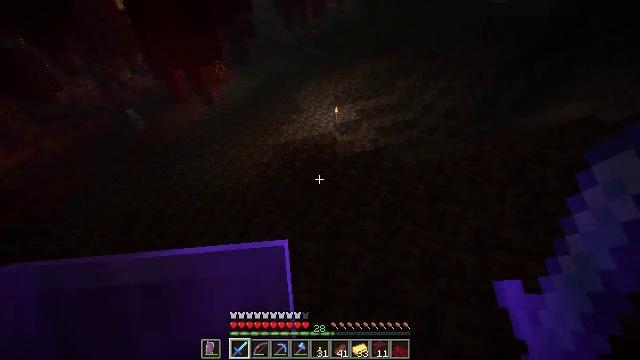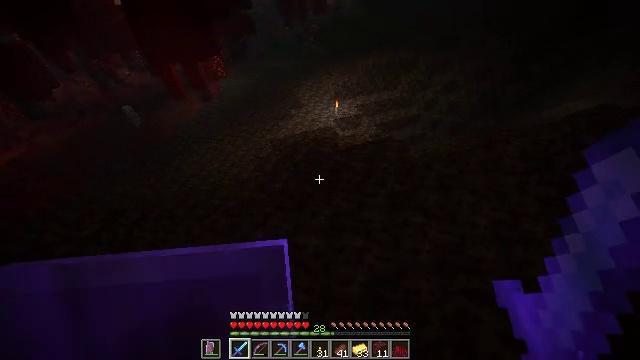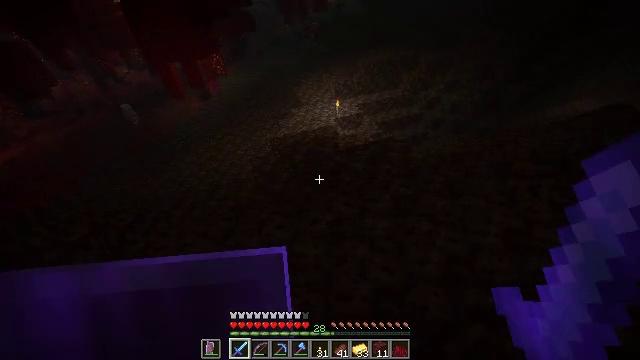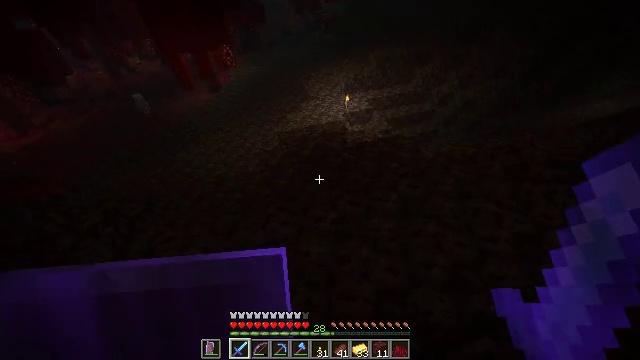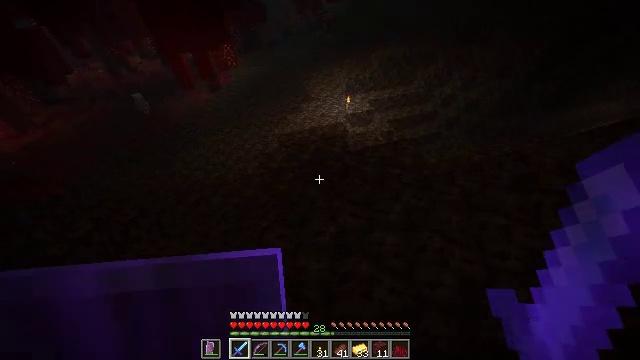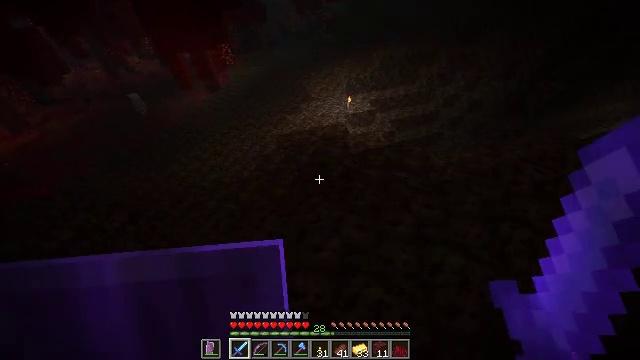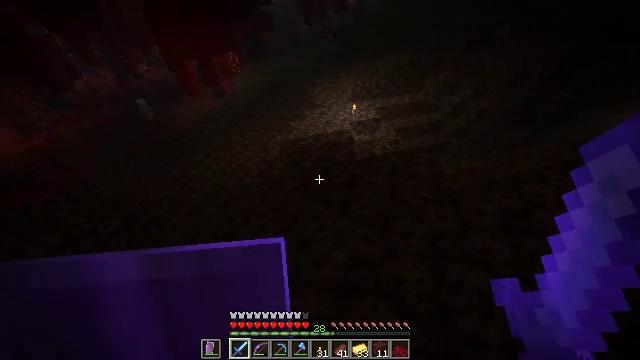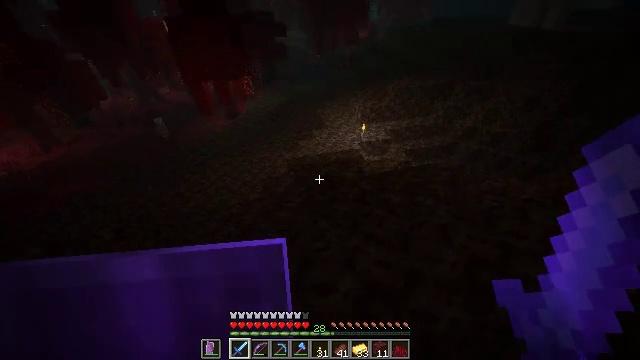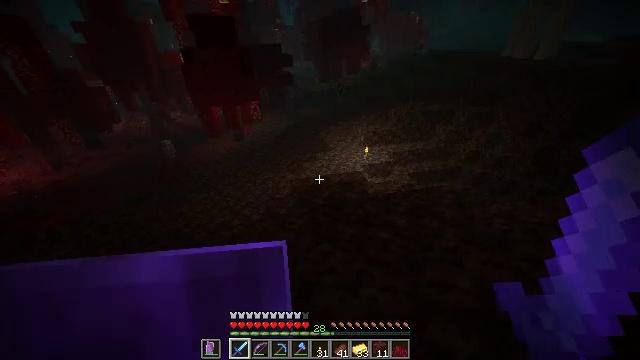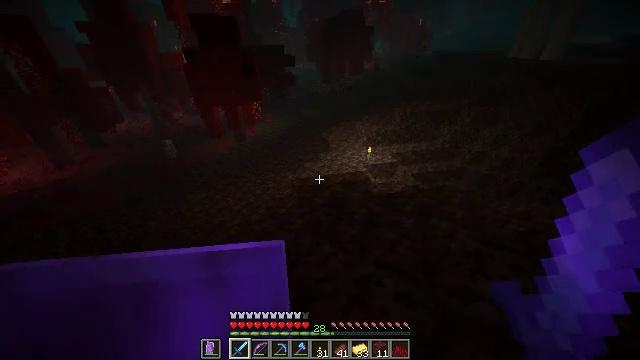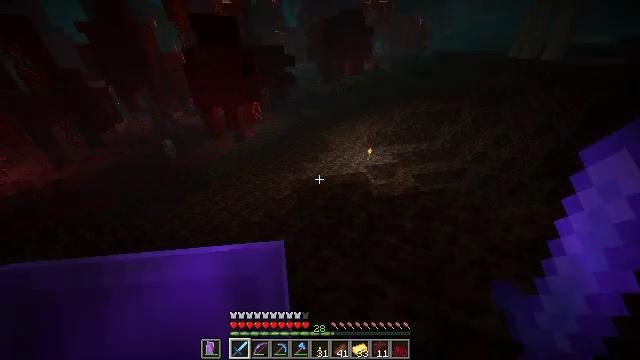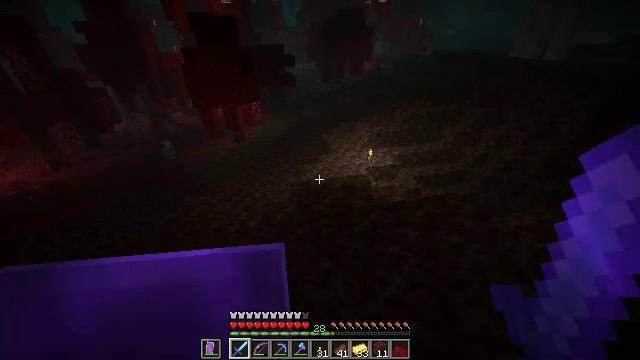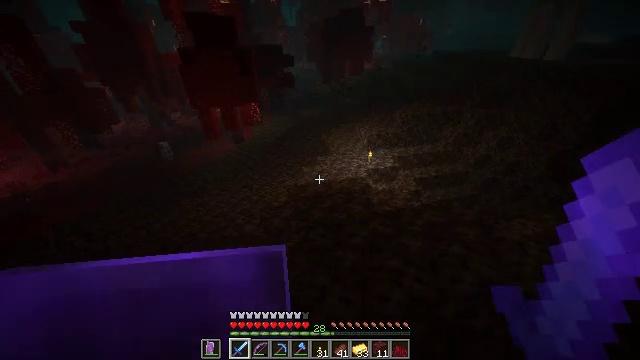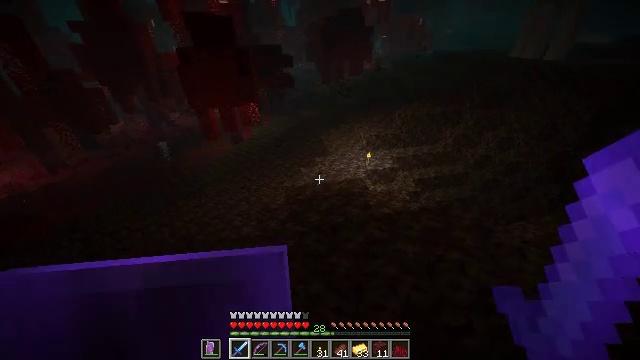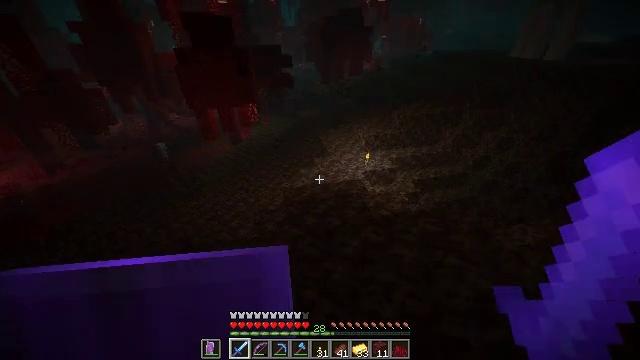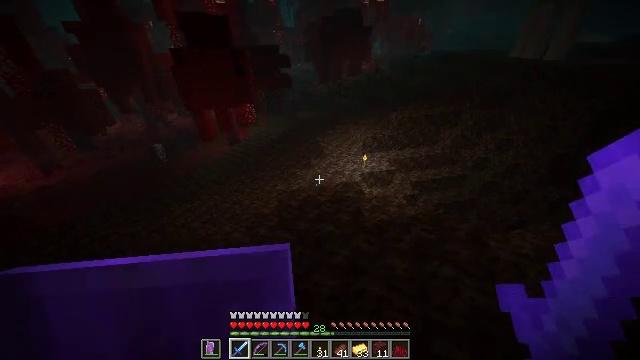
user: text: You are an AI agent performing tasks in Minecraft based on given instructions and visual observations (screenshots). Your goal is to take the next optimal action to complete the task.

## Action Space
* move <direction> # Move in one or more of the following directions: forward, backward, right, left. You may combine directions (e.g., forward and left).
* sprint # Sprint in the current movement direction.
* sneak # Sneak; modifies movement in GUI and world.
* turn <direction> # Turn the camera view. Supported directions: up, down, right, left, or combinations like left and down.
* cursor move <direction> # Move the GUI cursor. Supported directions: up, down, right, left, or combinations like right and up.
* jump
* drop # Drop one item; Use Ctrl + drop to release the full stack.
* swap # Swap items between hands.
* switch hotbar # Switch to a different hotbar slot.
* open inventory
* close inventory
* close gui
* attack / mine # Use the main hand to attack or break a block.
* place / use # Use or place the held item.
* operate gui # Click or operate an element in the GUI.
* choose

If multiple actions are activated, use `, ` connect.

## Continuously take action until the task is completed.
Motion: motion action
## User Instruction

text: Retrieve the torch.
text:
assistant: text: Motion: move forward
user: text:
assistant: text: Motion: move forward
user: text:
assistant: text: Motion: move forward, turn left and down
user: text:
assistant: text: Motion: move forward
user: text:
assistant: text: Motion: move forward
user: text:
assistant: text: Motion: move forward, turn left and up
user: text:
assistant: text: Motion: move forward, turn left and up
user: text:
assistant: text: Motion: move forward, turn left and up
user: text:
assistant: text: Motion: move forward
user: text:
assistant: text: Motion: move forward
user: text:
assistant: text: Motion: move forward
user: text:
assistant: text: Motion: move forward and move right
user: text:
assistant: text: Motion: move forward and move right
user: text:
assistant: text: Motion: move forward and move right
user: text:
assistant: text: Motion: move forward and move right
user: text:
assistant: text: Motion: move forward
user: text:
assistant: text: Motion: move forward
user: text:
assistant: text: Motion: move forward, turn right and up
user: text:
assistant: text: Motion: move forward, sprint, turn up
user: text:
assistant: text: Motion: move forward, sprint
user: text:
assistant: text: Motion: move forward, sprint, turn right and up
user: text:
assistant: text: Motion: move forward, turn right and up
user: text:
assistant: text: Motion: move forward, turn right
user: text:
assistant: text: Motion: move forward and move left, turn right
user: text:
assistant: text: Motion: move forward and move left
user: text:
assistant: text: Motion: move forward and move left
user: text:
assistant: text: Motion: move forward and move left
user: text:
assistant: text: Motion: move forward and move left
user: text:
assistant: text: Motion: move forward and move left
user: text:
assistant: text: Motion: move forward and move left